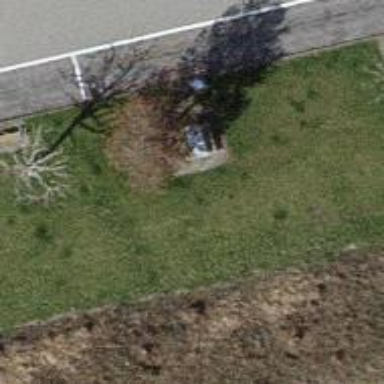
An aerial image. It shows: Picnic table located in leisure land area.